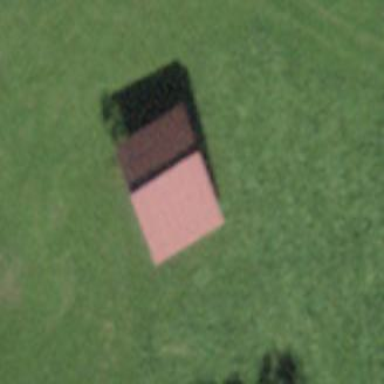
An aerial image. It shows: Rural barn.